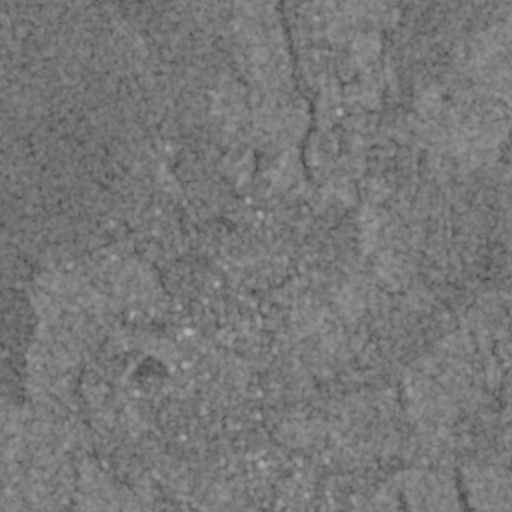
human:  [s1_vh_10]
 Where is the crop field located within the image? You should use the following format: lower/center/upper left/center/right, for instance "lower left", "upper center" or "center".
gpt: The crop field is located in the upper left of the image.
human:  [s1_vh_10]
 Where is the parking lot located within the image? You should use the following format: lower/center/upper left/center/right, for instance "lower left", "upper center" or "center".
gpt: The parking lot is located in the lower center of the image.
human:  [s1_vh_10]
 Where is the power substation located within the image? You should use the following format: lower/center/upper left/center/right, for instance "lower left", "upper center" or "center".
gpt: The power substation is located in the lower left of the image.
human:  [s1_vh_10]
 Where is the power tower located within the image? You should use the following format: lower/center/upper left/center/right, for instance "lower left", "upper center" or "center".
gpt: The power tower is located in the lower left of the image.
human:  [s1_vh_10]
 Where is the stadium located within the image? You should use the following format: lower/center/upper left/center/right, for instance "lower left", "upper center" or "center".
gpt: The stadium is located in the lower left of the image.
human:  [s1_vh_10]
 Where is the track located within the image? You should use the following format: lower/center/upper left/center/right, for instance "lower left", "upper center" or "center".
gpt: The track is located in the lower left of the image.
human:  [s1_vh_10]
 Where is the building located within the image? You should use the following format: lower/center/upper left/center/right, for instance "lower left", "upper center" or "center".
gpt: There is no building in the image.

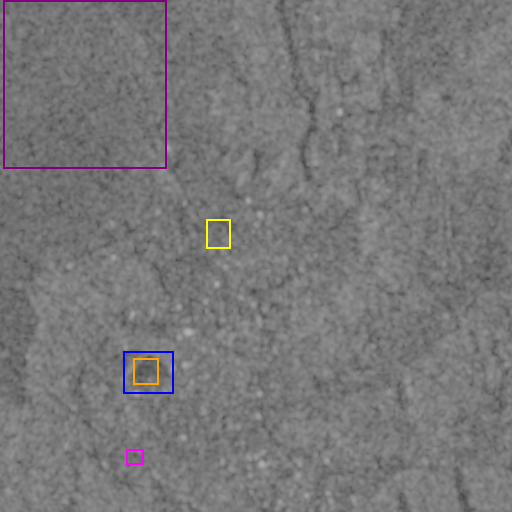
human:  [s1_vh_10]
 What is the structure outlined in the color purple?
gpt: The structure outlined in purple is a crop field.
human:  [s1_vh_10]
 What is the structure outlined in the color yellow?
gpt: The structure outlined in yellow is a park.
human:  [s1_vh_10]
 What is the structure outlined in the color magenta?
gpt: The structure outlined in magenta is a power substation.
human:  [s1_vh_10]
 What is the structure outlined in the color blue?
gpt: The structure outlined in blue is a stadium.
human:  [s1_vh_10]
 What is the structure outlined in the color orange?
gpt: The structure outlined in orange is a track.
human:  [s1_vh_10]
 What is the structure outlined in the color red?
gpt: There is no red outline.